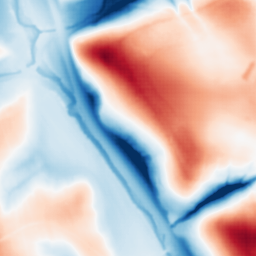
Category: multiscale
Decomposition family: dog_multiscale
Decomposition parameters: sigma_ratio: 2
n_scales: 5
base_sigma: 1
Upsampling method: sinc_hamming
Upsampling parameters: scale: 8
kernel_size: 16
Upsampling scale: 8